Question: On this following screenshot, if I click on "v" from "Available Kiosks" this is launching the action of the back button... (not with the second "a").

I don't understand why, I've nothing special in my code (this is the default backbutton handled by the navigation controller).
I also have the same bug with another application I did but I never notice this on others applications.
Any Ideas ?
Thank you.
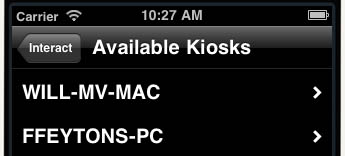
Answer: That's not a bug, it does the same in Apple apps, and even on some (many / all ?) buttons. It's the behaviour of touch events on buttons : the area of the touch is larger than the button bounds.